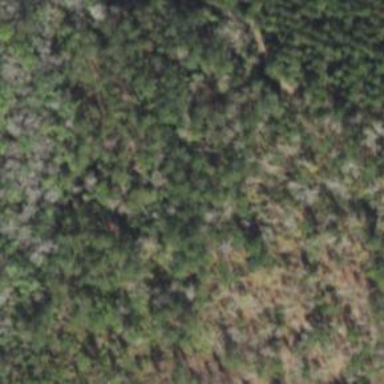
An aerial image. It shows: Mixed woodland area with various types of leaves.